Interaction volume radius: 5 \u00c5
Interaction volume height: 20 \u00c5
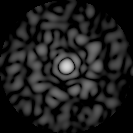
Disorder parameter: 0.8219